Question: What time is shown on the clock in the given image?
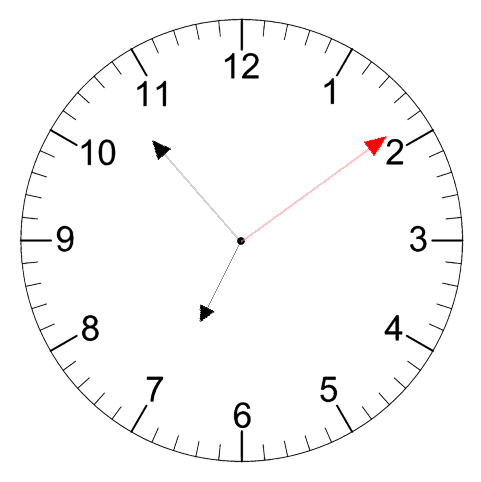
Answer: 06:53:09